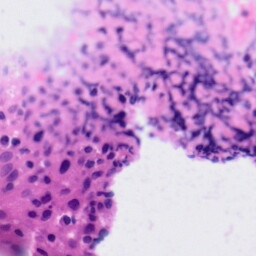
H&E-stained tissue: Tonsil